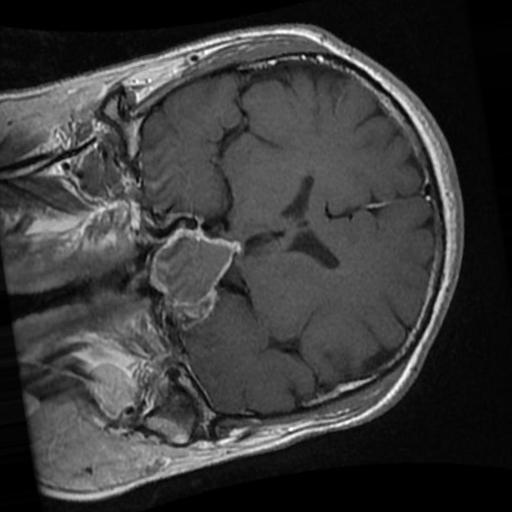
Label: brain_tumor